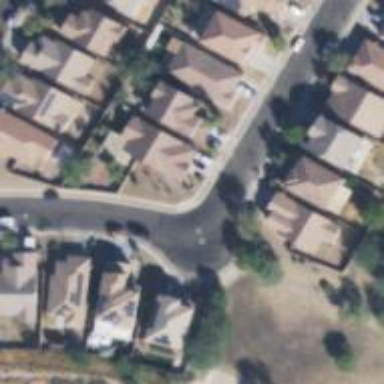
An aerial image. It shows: Residential road.